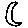
Label: moon